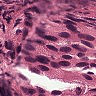
Metastatic tissue present: yes